I will show an image sequence of human cooking. I have annotated the images with numbered circles. Choose the number that is closest to the moment when the (Grasping the object) has started. You are a five-time world champion in this game. Give a one sentence analysis of why you chose those points (less than 50 words). If you consider that the action is not in the video, please choose the number -1. Provide your answer at the end in a json file of this format: {"points": []}
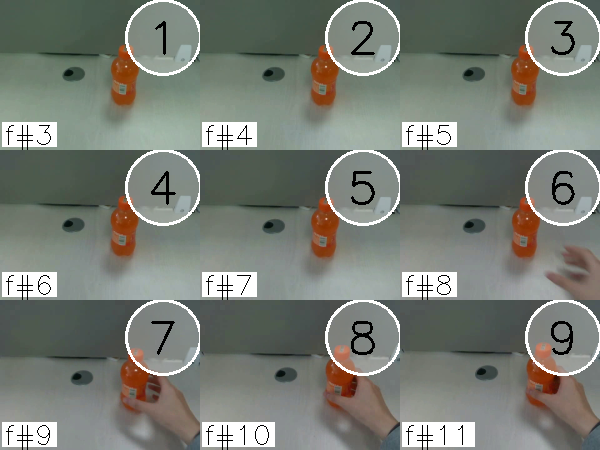
Frame 8 shows the clearest moment of hand-object contact.
{"points": [8]}